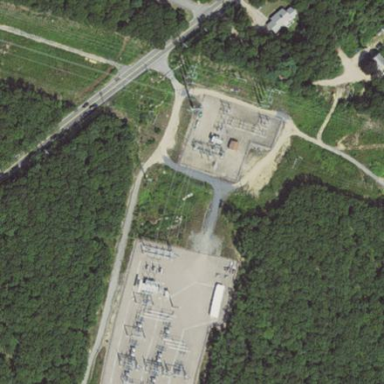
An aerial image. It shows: Fence surrounds transmission level power substation.